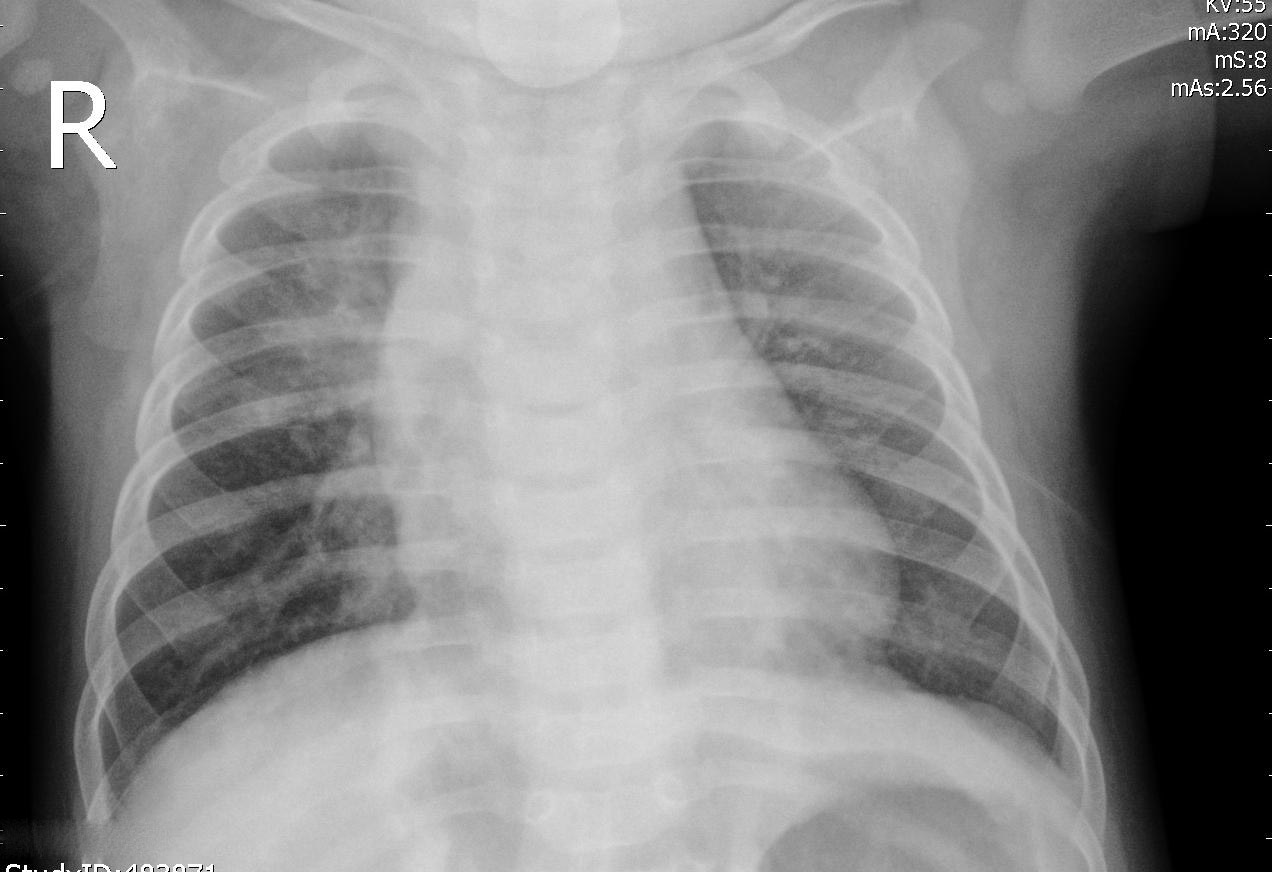
Diagnosis: PNEUMONIA